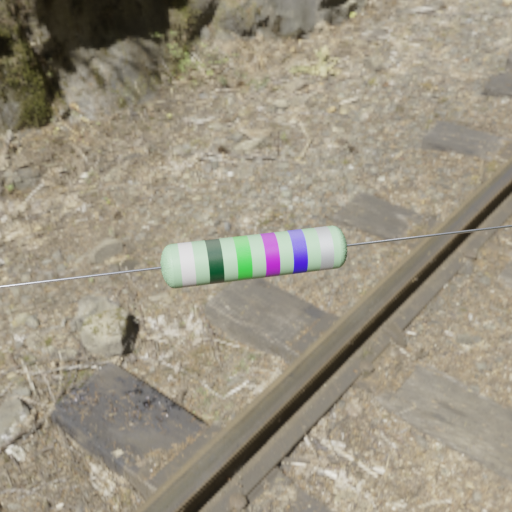
Resistor colour bands (in order): silver, black, green, violet, blue, silver